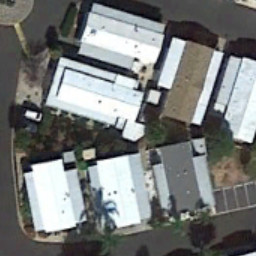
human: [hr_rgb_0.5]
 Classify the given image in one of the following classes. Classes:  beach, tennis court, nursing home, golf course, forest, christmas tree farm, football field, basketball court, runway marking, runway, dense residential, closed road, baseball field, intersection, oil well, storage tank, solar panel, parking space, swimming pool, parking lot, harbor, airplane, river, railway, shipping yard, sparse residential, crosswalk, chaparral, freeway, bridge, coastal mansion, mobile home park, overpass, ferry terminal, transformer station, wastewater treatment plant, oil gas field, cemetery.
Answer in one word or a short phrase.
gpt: mobile home park